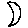
Label: moon